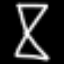
Label: hourglass